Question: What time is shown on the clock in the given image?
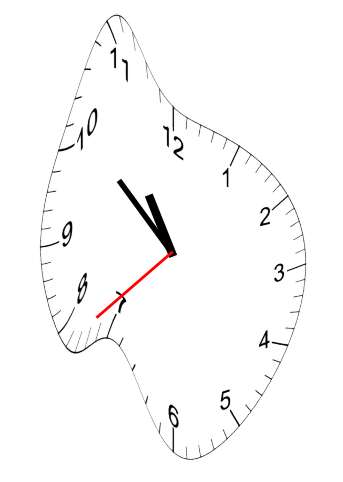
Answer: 10:51:38